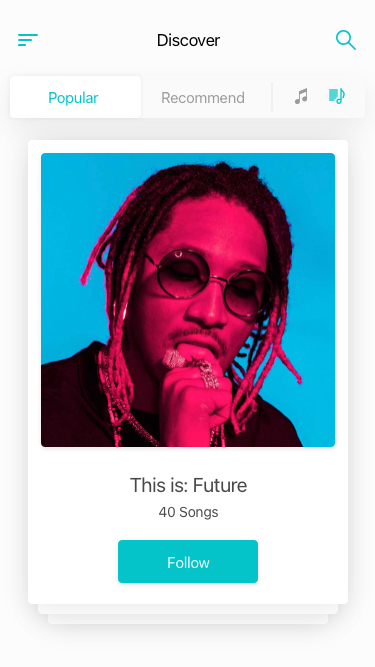
Text in this UI design:
Discover
Popular
Recommend
This is: Future
40 Songs
Follow